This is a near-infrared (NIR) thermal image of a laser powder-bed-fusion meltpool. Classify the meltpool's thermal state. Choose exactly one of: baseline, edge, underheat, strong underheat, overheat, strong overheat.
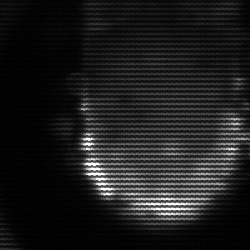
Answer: baseline